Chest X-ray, PA view. Patient: 67 years old, sex M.
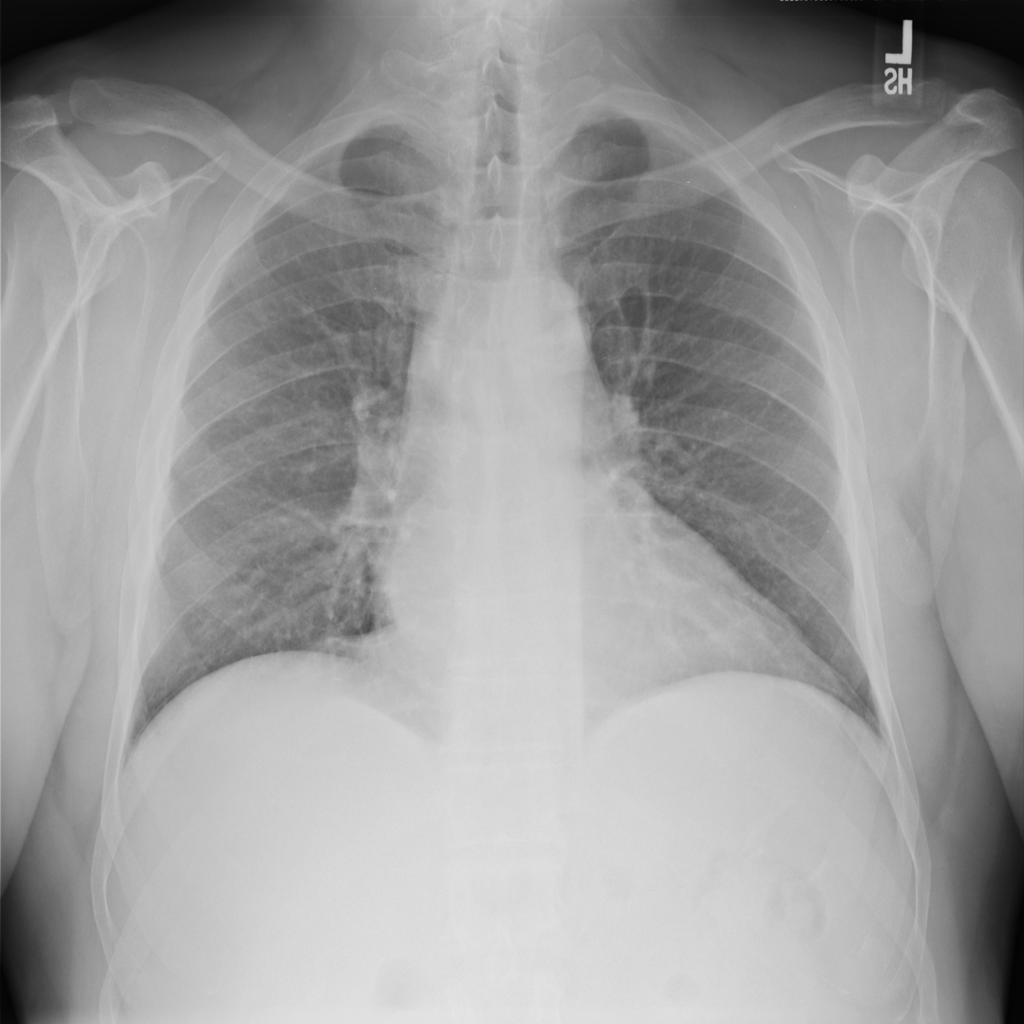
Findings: No Finding